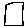
Label: square